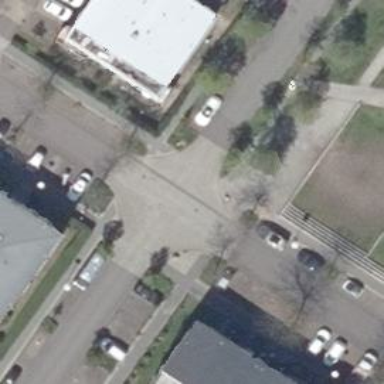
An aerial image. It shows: Residential road with asphalt surface. There are sidewalks on both sides of the road.